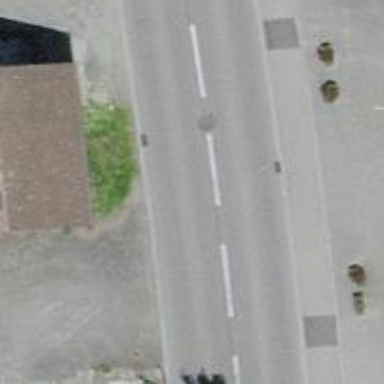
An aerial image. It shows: Tertiary road with asphalt surface and sidewalk on the left side.